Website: walmart
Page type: customer-info-address
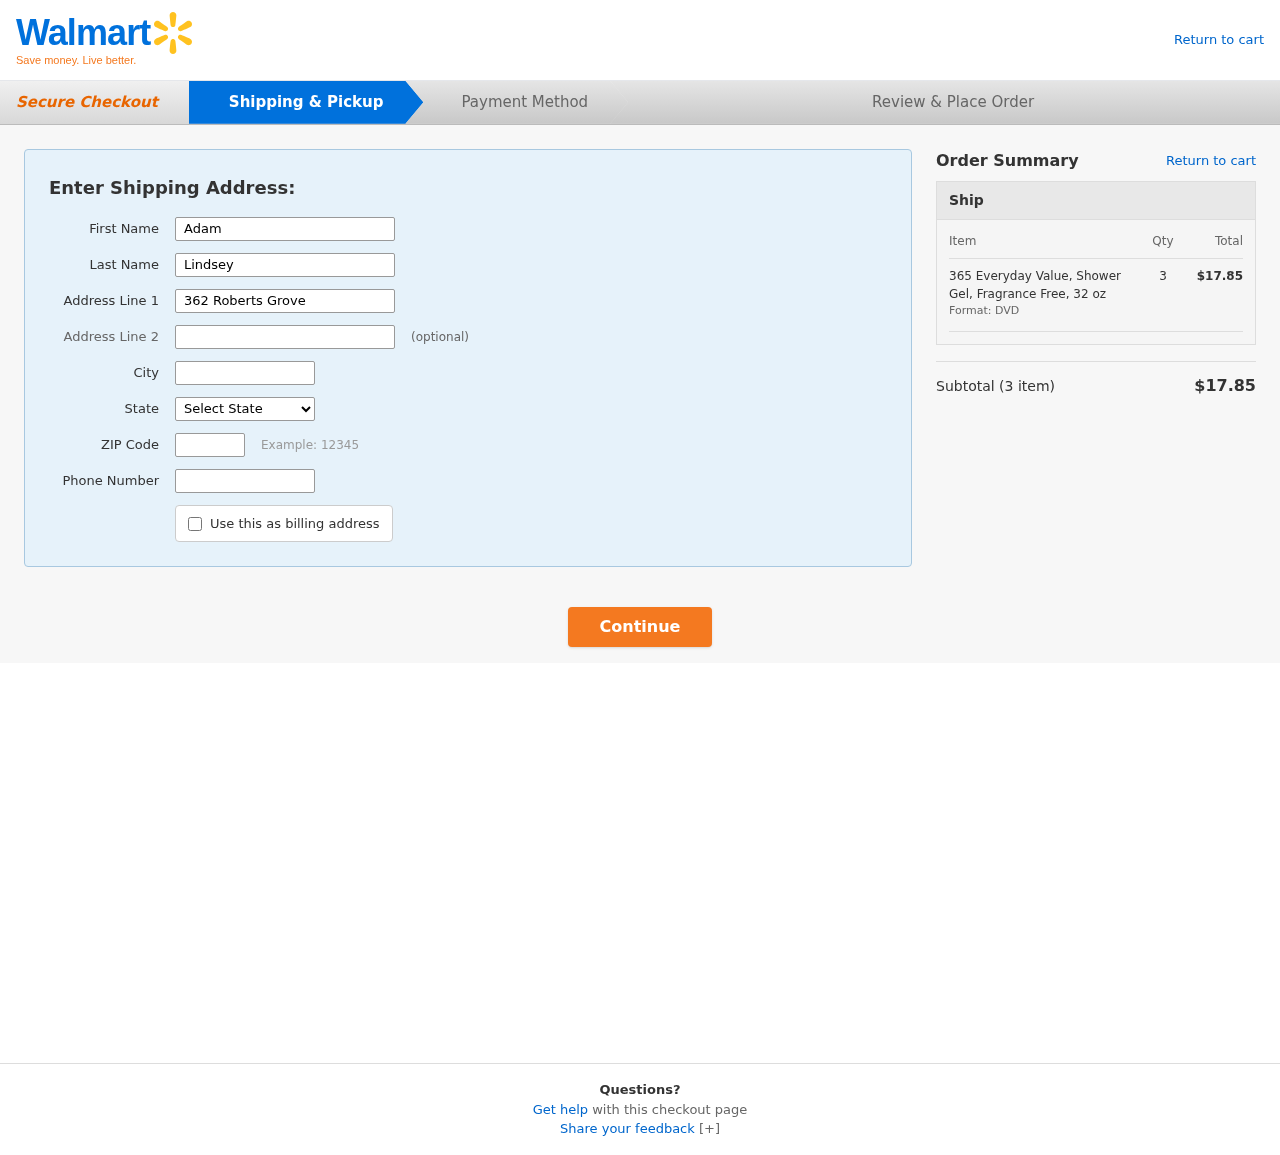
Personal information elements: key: PII_CITY
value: Baileyton
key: PII_FIRSTNAME
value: Adam
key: PII_LASTNAME
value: Lindsey
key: PII_PHONE
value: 5172084790
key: PII_POSTCODE
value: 85837
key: PII_STATE
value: Georgia
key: PII_STREET
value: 362 Roberts Grove
Product elements: key: PRODUCT1_NAME
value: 365 Everyday Value, Shower Gel, Fragrance Free, 32 oz
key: PRODUCT1_QUANTITY
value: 3
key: PRODUCT1_LINE_TOTAL
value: $17.85
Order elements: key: ORDER_NUM_ITEMS
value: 3
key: ORDER_SUBTOTAL
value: $17.85